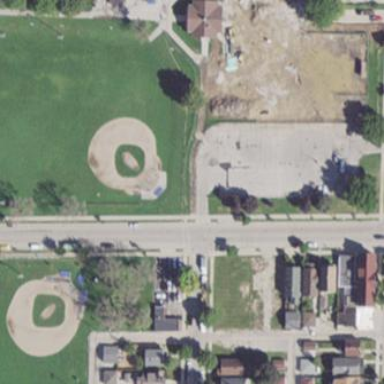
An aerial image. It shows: Baseball pitch for leisure and sports activities.